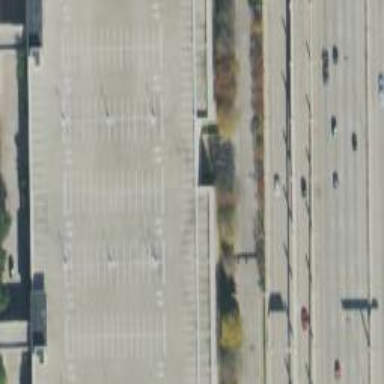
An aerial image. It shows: Multi-storey parking building.